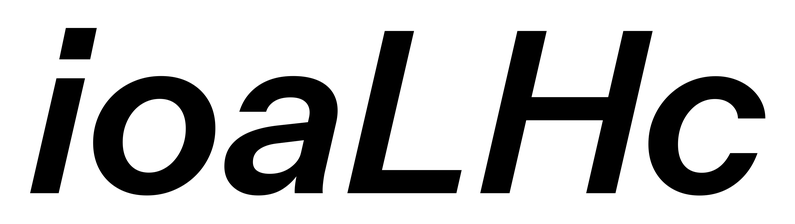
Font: InstrumentSans-Italic_SemiBold_Italic